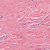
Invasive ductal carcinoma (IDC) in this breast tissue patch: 0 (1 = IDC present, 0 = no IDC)